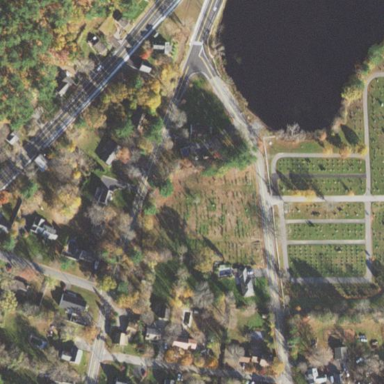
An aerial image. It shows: Cemetery with historical significance.